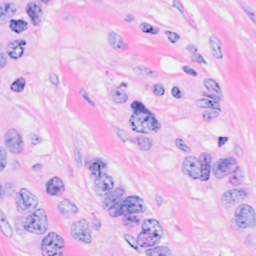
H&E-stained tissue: Breast